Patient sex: F
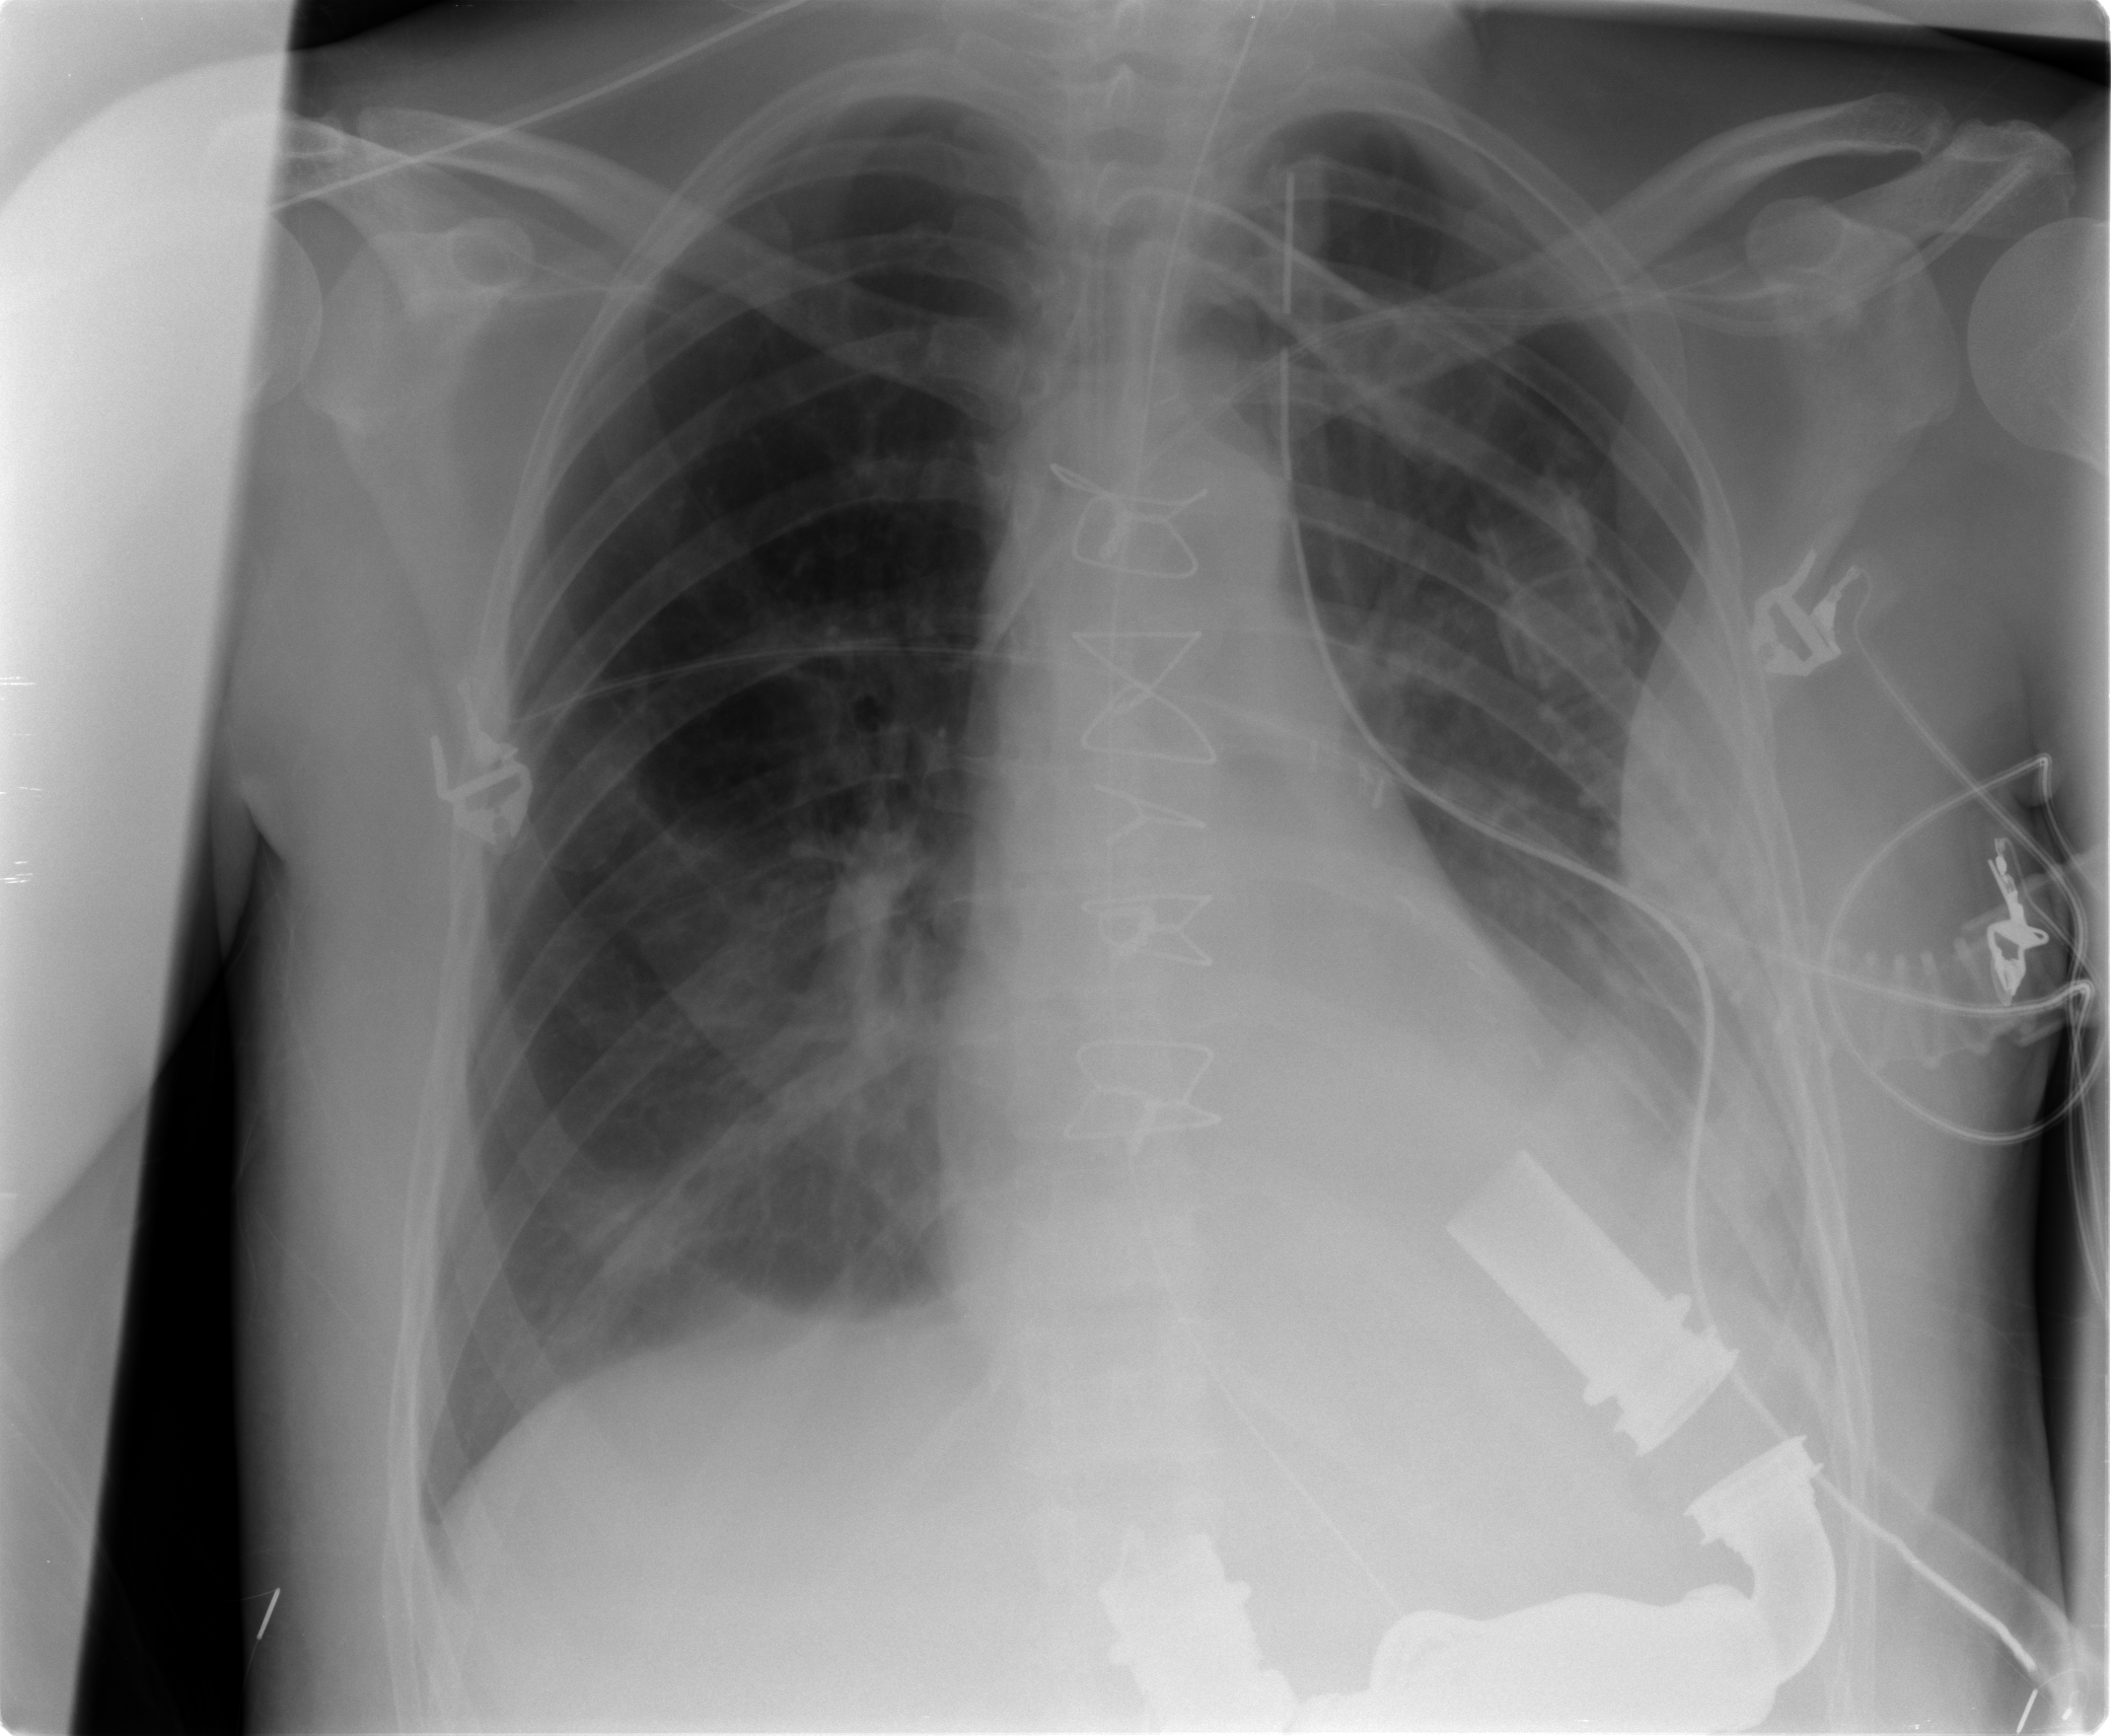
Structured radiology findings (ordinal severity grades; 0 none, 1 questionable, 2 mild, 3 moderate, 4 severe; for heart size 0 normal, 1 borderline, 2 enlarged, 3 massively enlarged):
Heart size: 0
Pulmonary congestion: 2
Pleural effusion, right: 0
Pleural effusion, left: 2
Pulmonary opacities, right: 0
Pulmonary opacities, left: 0
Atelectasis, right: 2
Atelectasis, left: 2